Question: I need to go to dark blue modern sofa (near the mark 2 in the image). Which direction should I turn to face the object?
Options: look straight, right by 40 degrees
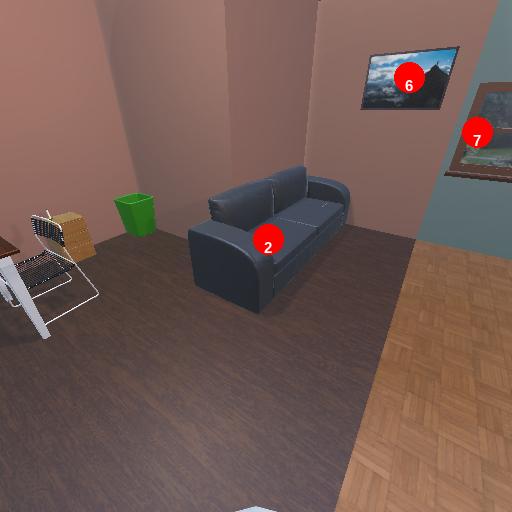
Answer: look straight